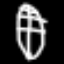
Label: leaf